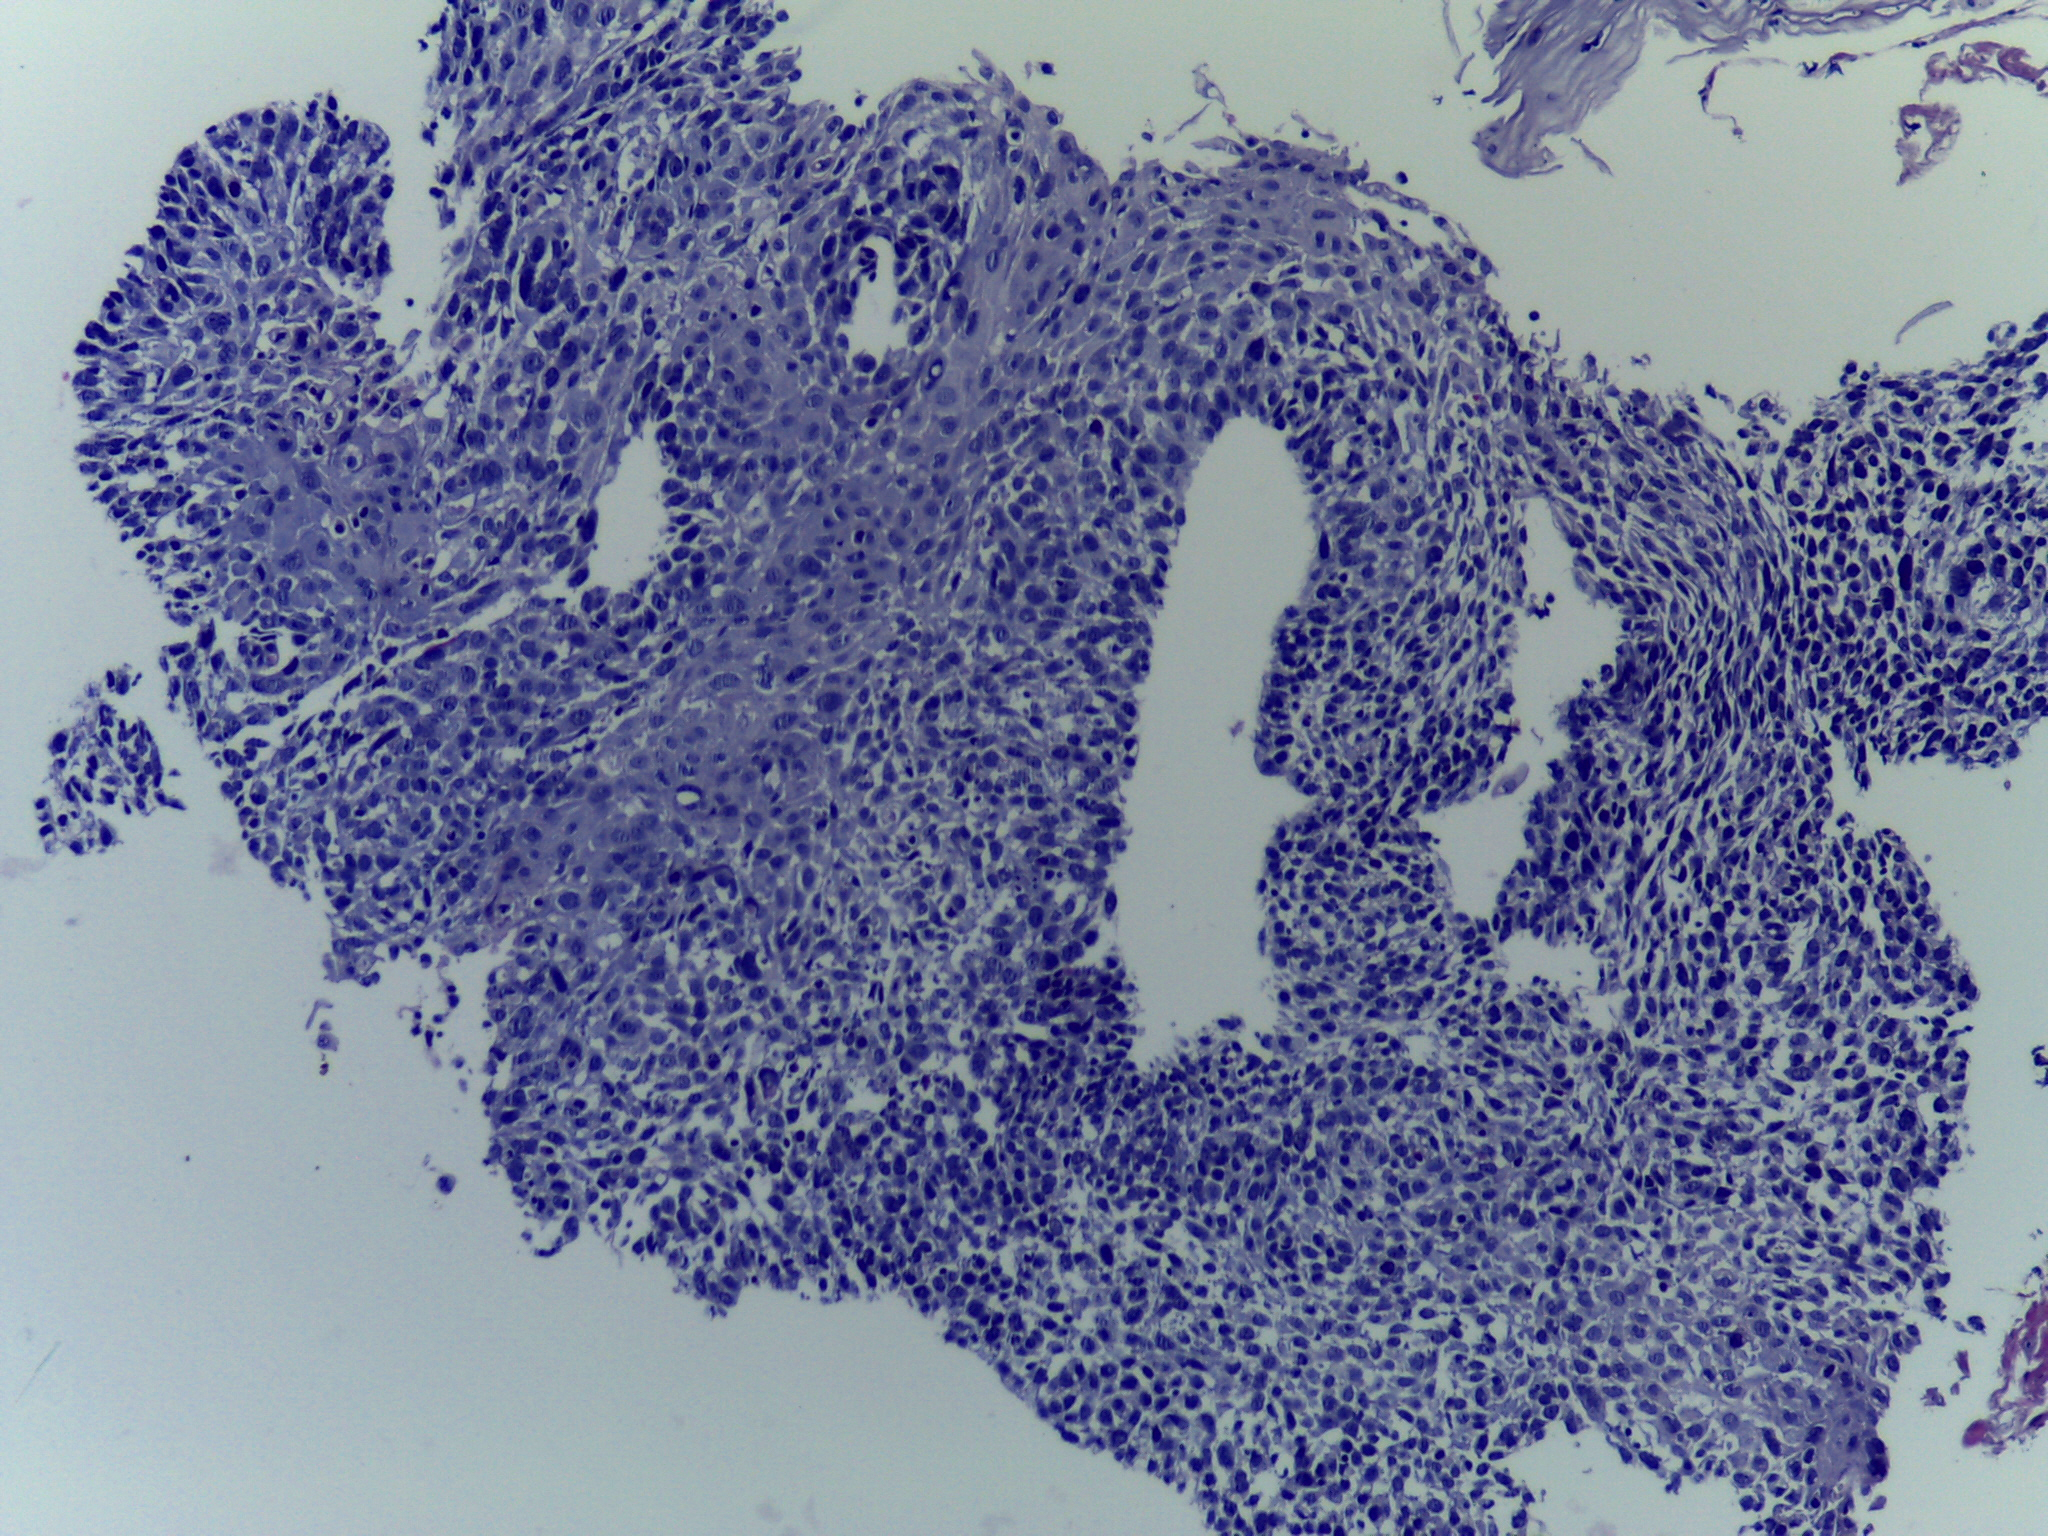
Diagnosis: OSCC